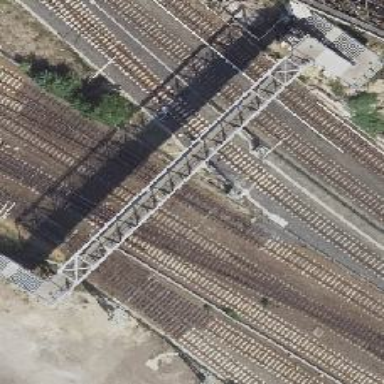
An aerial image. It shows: Railway signal.